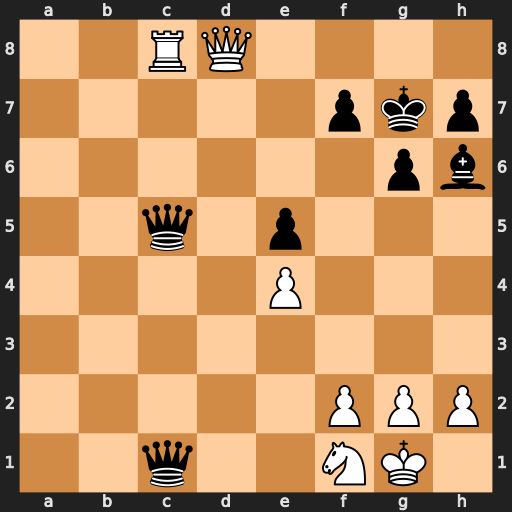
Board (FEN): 2RQ4/5pkp/6pb/2q1p3/4P3/8/5PPP/2q2NK1
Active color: w
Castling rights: -
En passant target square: -
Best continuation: Qh8#